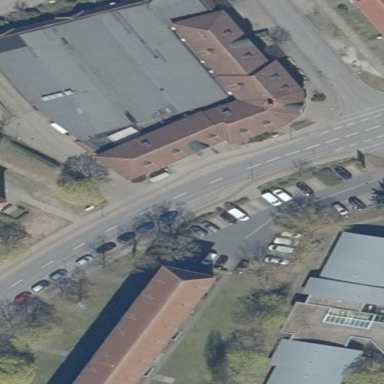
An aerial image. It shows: Parking area with surface.